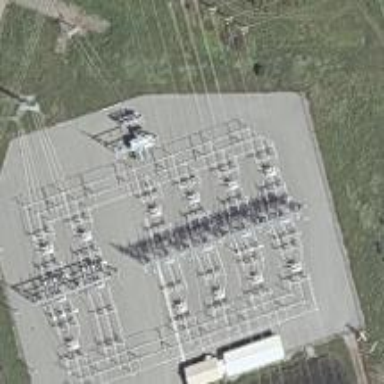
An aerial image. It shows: Switch for power supply.